Question: I'm having a changeable text like in the screenshot, where the quantity changes according to plus and minus buttons.
What is the best to implement that on Android ?
Could I make use of Spannable text in this case ? Or do I implement that with
a vertical LinearLayout with a TextView then a separator view then another TextView that changes ?

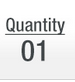
Answer: Managed to achieve this layout, using LinearLayout.
It was straightforward I thought that it might need tricky layout technique, but turned out to be easy.
'''
<LinearLayout
android:layout_width="wrap_content"
android:layout_height="wrap_content"
android:orientation="vertical">
<TextView
android:layout_width="wrap_content"
android:layout_height="wrap_content"
android:text="@string/quantity"
android:textAppearance="@android:style/TextAppearance.Medium" />
<View
android:layout_width="match_parent"
android:layout_height="2px"
android:background="@color/black" />
<TextView
android:id="@+id/quantity_text_view"
android:layout_width="match_parent"
android:layout_height="wrap_content"
android:gravity="center"
android:text="01"
android:textAppearance="@android:style/TextAppearance.Medium" />
</LinearLayout>
'''